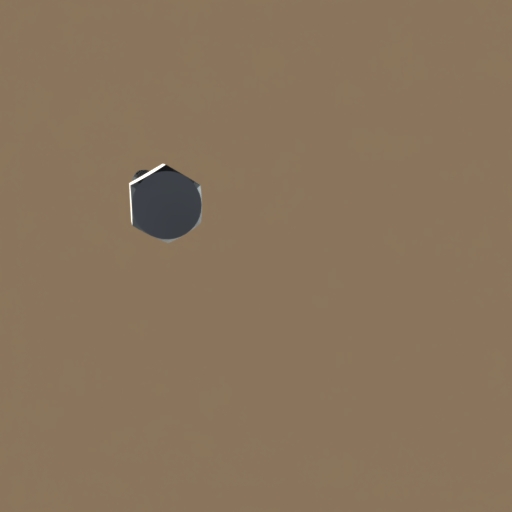
Label: bolt